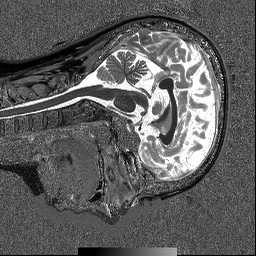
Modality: T1map
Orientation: sagittal
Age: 38
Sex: female
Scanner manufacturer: siemens
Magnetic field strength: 3 T
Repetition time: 5 s
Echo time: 0.00298 s